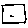
Label: square